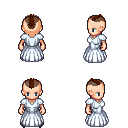
a pixel art fantasy rpg character, female body template, human, light skin, underdress, magenta pants, brown short mohawk hairstyle, metal boots, four views (front, back, left, right), 2x2 character sprite sheet, small pixel art, hard edges, no anti-aliasing